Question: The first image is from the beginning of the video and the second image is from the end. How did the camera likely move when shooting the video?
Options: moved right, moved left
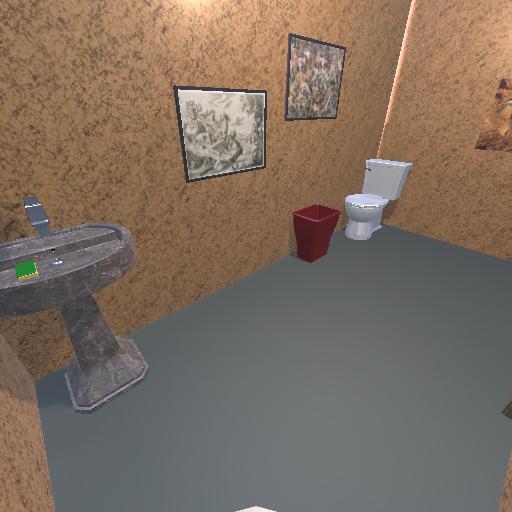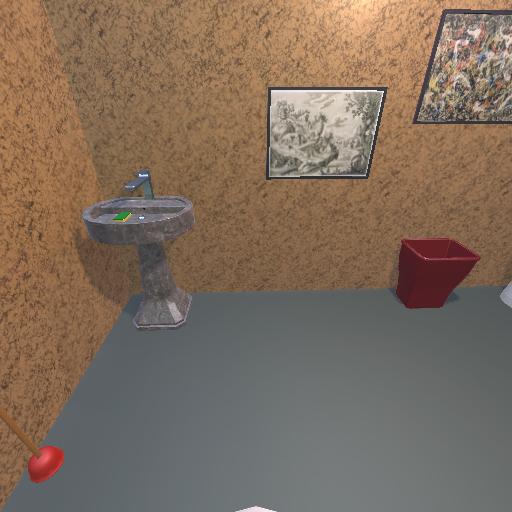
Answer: moved right